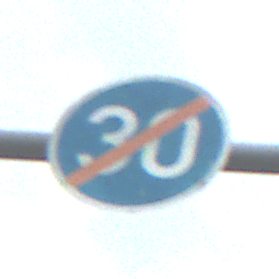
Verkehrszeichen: EndeMindestgeschwindigkeit
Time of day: MorningAfternoon
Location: Outdoor (Nature)
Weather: PartlyCloudy
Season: NotSpecified
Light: Natural